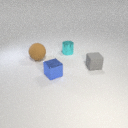
small gray rubber cube to the right of small cyan metal cylinder